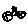
Label: car